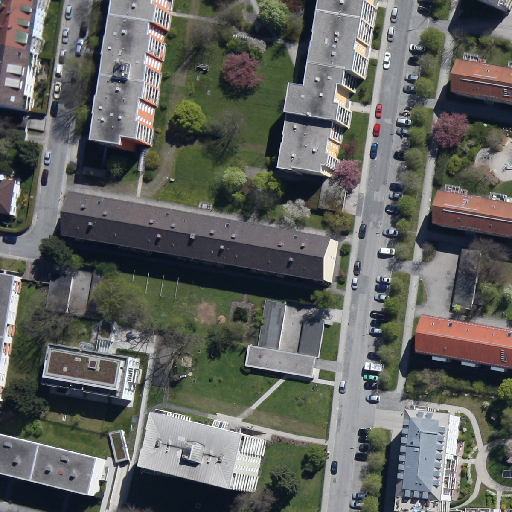
Referring expression: light-duty vehicle in the parking area